Question: I have written this simple code to get the bookmarks from the browser:
'''
public class BroswerProviderActivity extends ListActivity {
public void onCreate(Bundle savedInstanceState) {
super.onCreate(savedInstanceState);
setContentView(R.layout.main);
Cursor cursor = getContentResolver().query(Browser.BOOKMARKS_URI, null, null, null, null);
String s[] = new String[]{
Browser.BookmarkColumns.BOOKMARK,
Browser.BookmarkColumns.TITLE};
int view[] = new int[]{
R.id.Bookmark, R.id.title};
SimpleCursorAdapter adapter = new SimpleCursorAdapter(this, R.layout.main, cursor, s, view);
this.setListAdapter(adapter);
}
}
'''
I also added the permissions in the manifest file:
'''
<uses-permission android:name="com.android.browser.permission.READ_HISTORY_BOOKMARKS">
'''
But when i am running this app, it is not working. It displays some error and asks to Force Stop the application. What is the problem with this? please help me out. Thank you
Here is the exception i am getting from the LogCat window. But this is unrelated:
Here is the xml file that i wrote:
'''
<ListView android:transcriptMode="normal" android:id="@+id/list" android:layout_width="match_parent" android:layout_height="wrap_content" android:layout_weight="1.0"></ListView>
<TextView android:text="TextView" android:id="@+id/bookmark" android:layout_width="wrap_content" android:layout_height="wrap_content"></TextView>
<TextView android:text="TextView" android:id="@+id/title" android:layout_width="wrap_content" android:layout_height="wrap_content"></TextView>
'''
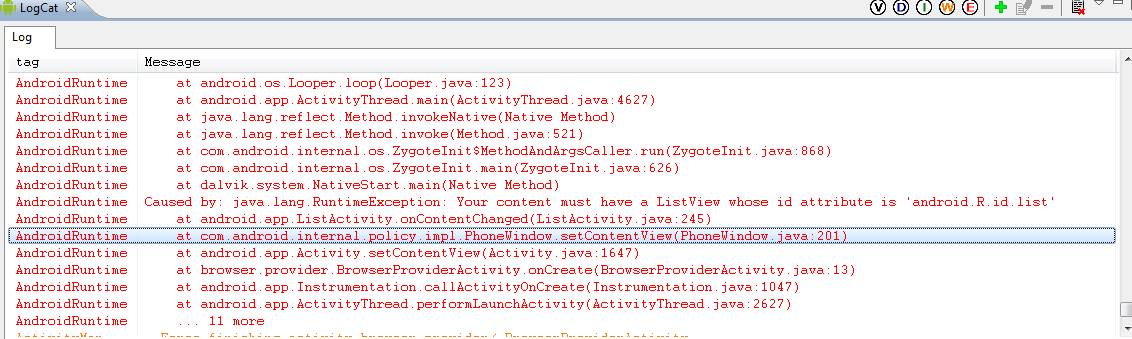
Answer: Since you are using 'ListActivity' the ID of the 'ListView' in your layout XML be '@android:id/list'.
See the <URL>.